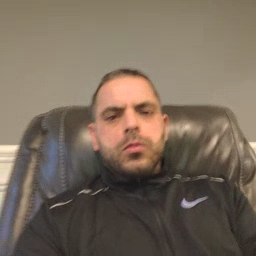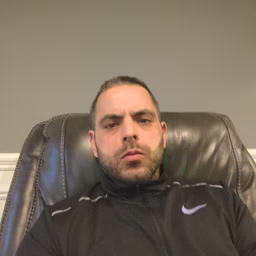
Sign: flower